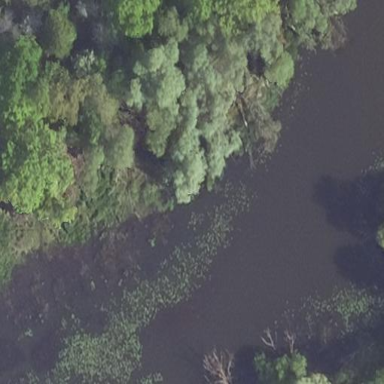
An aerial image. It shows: Pond surrounded by natural water.